Interaction volume radius: 10 \u00c5
Interaction volume height: 25 \u00c5
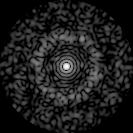
Disorder parameter: 0.8314